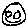
Label: smiley face